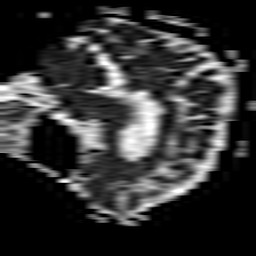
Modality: ADC
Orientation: sagittal
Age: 74
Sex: male
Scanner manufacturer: philips
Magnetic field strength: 1.5 T
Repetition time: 3.403 s
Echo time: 0.06922 s